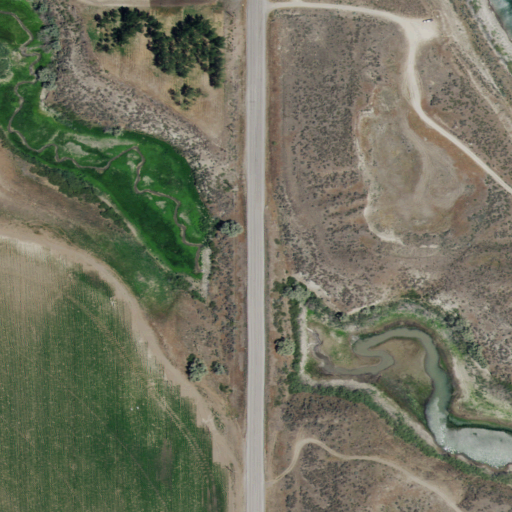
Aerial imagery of valley in Idaho named Spring Hollow containing shrub, cultivated crops, woody wetlands, low intensity development, open development, open water, medium intensity development, and herbaceous wetlands